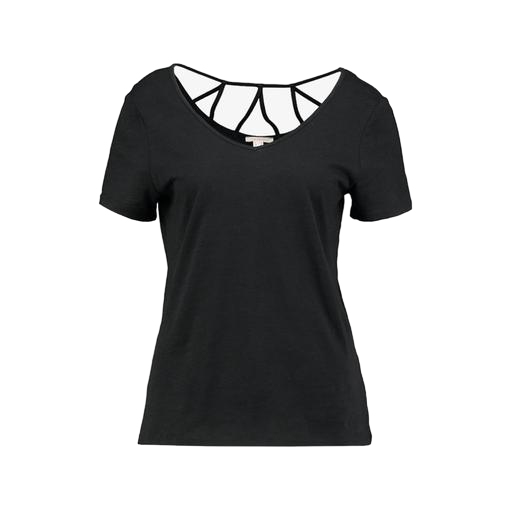
black v-neck cutout t-shirt, black cutout-back jersey tee, strappy shoulder detail t, white background